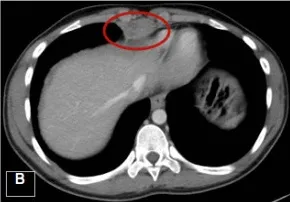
Activity of Trabectedin in DSRCT. Reduction in size of a nodule deep to the xiphisternum.
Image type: radiology (ct)